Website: home-depot
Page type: payment
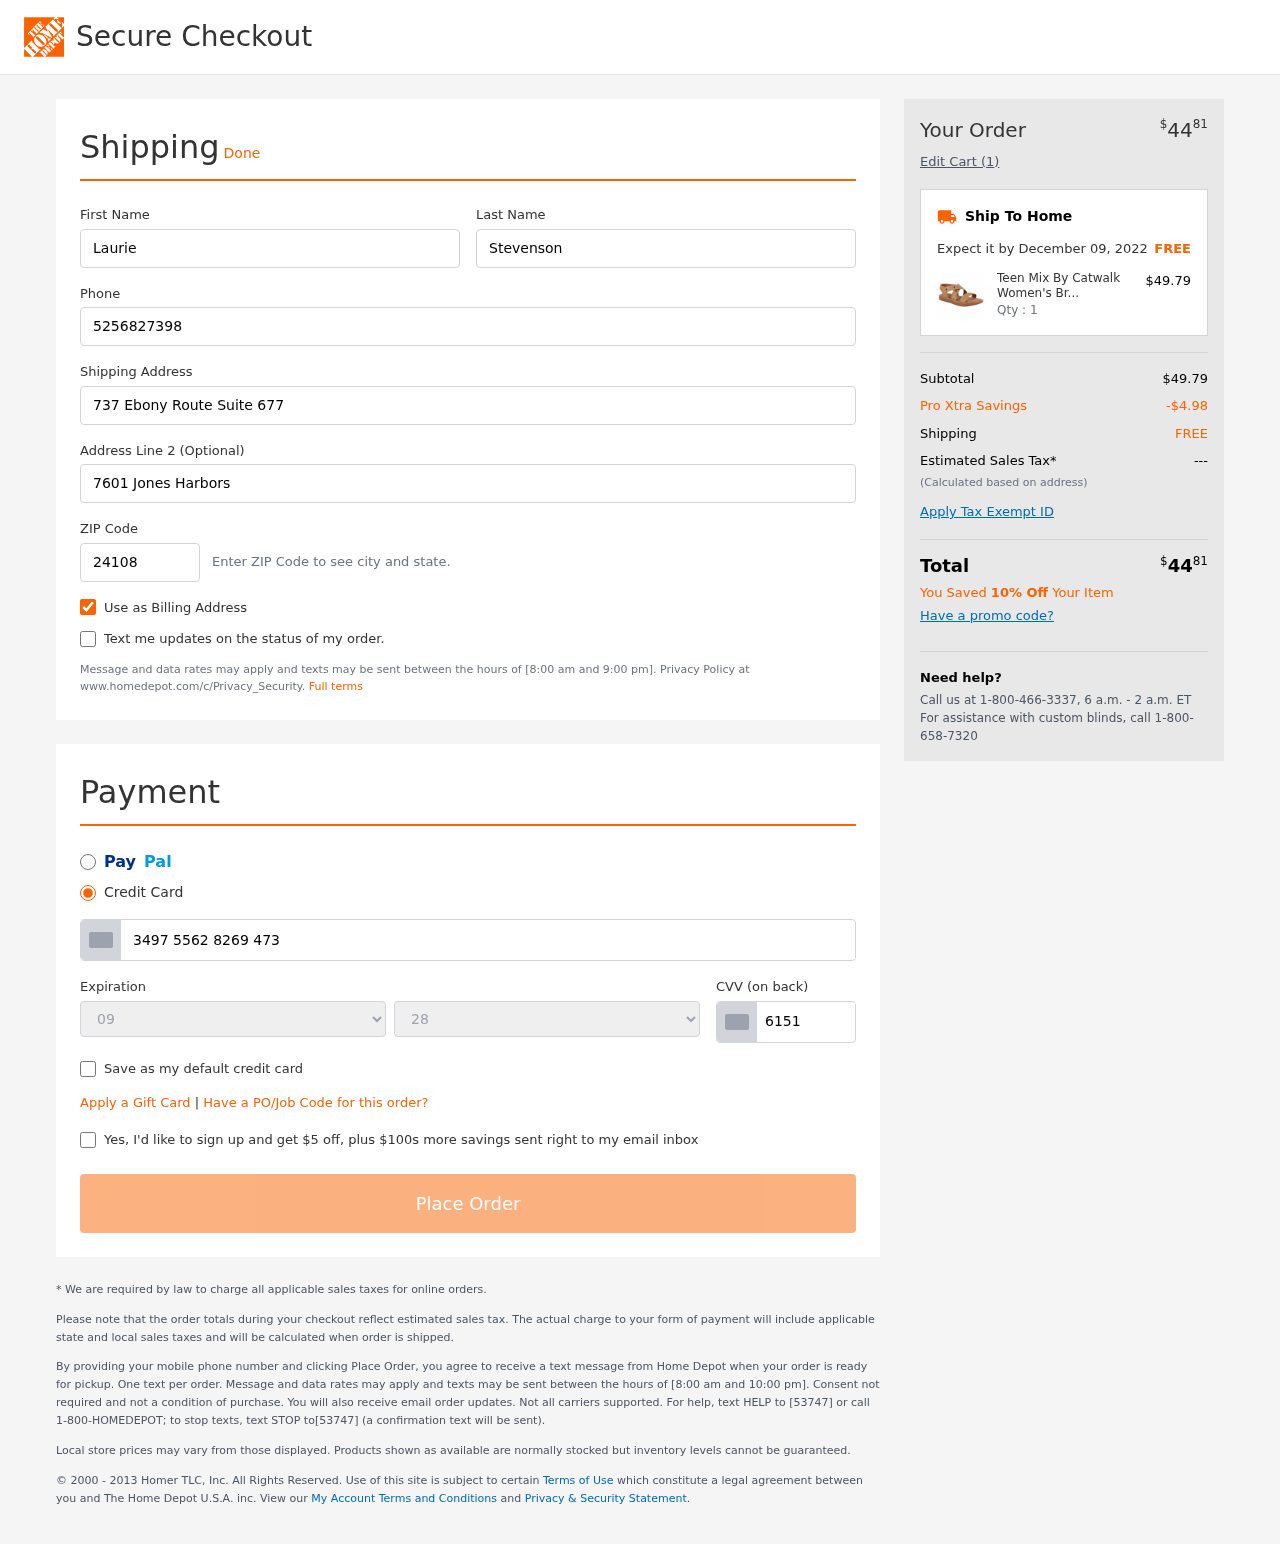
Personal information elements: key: PII_CARD_CVV
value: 6151
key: PII_CARD_EXPIRY_MONTH
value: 09
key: PII_CARD_EXPIRY_YEAR
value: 28
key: PII_CARD_NUMBER
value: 3497 5562 8269 473
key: PII_FIRSTNAME
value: Laurie
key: PII_LASTNAME
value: Stevenson
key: PII_PHONE
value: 5256827398
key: PII_POSTCODE
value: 24108
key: PII_STREET
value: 737 Ebony Route Suite 677
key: PII_STREET2
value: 7601 Jones Harbors
Product elements: key: PRODUCT1_NAME
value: Teen Mix By Catwalk Women's Brown Footwear-4 UK (36 EU) (6 US) (TM4262BR_A)
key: PRODUCT1_PRICE
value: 49.79
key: PRODUCT1_QUANTITY
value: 1
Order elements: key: ORDER_TOTAL
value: $4481
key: ORDER_NUM_ITEMS
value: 1
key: ORDER_DELIVERY_DATE
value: December 09, 2022
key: ORDER_SUBTOTAL
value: $49.79
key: ORDER_DISCOUNT
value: -$4.98
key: ORDER_SHIPPING_COST
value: FREE